Question: I'm working on a custom burnup report for my department, and I have almost everything working. The last thing being requested is to have a box drawn on the chart around an iteration if it's considered a "hardening" or "regression" iteration, like so:

From the Highcharts API, the 'addPlotBand()' method seemed promising (see <URL>, but I'm having a hell of a time figuring out how I can access the Highcharts methods from my Rally chart object.
When I try something like this:
'''
myChart.xAxis[0].addPlotBland({
from: 1.0,
to: 3.0,
color: '#FCFFC5',
id: 'plot-band-1'
});
'''
I get an error because xAxis is undefined. That makes sense, because myChart is a Rally.ui.chart.Chart object. I just don't know if there's a way to access the Highcharts methods.
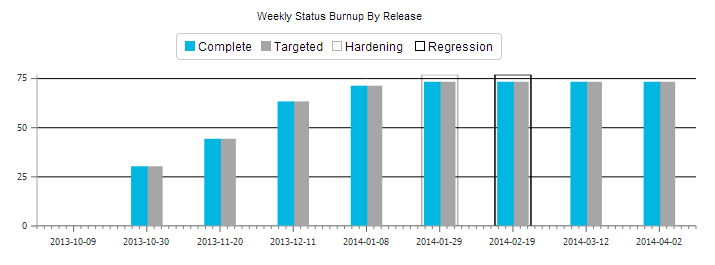
Answer: You can add plot bands directly in the "chartConfig" of the 'rallychart' component like so:
'''
chartConfig : {
xAxis: {
plotBands : [{
from : 1.0,
to : 3.0,
color : '#FCFFC5',
id : 'plot-band-1'
}]
}
}
'''
But if you need to add a plotband to an existing chart, use:
'myChart.down('highchart').chartConfig.xAxis.plotBands.push(bandConfig);'